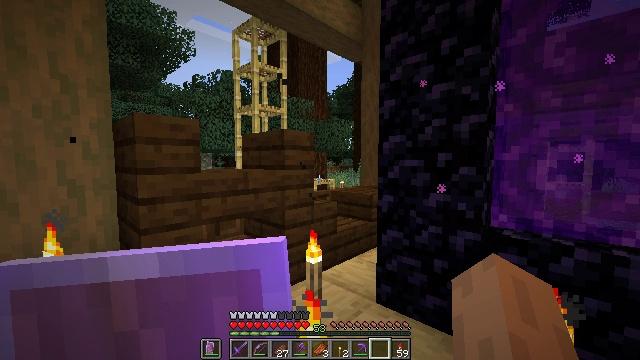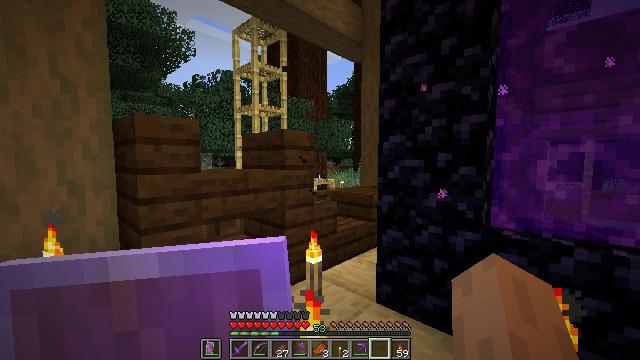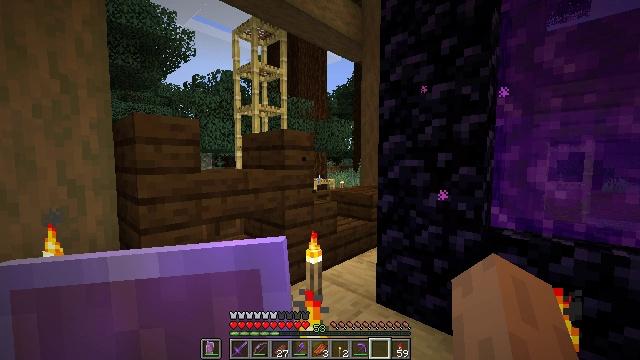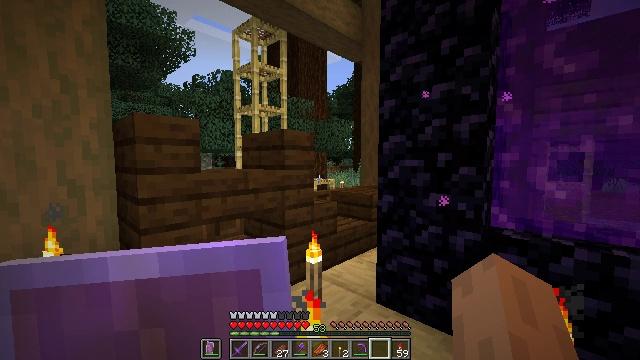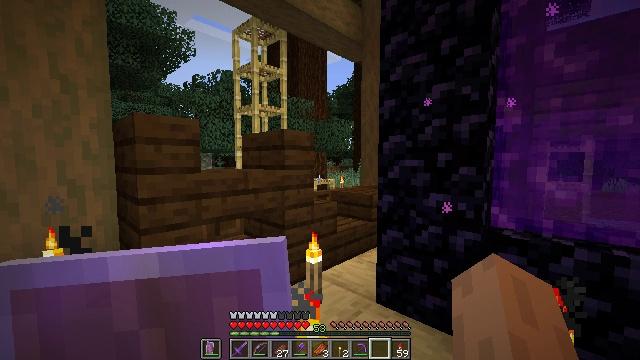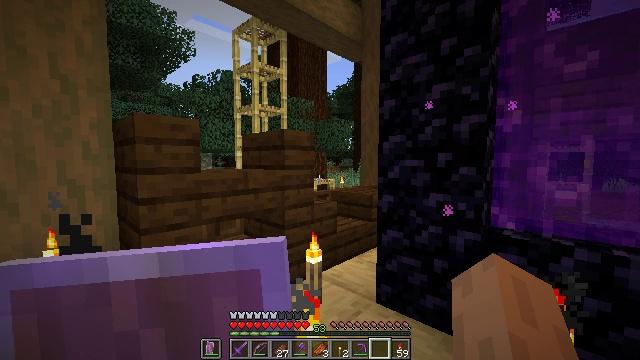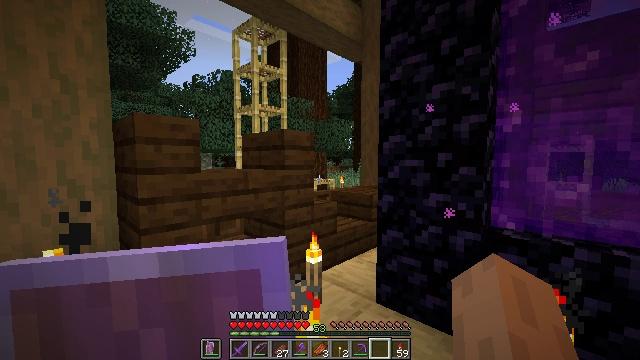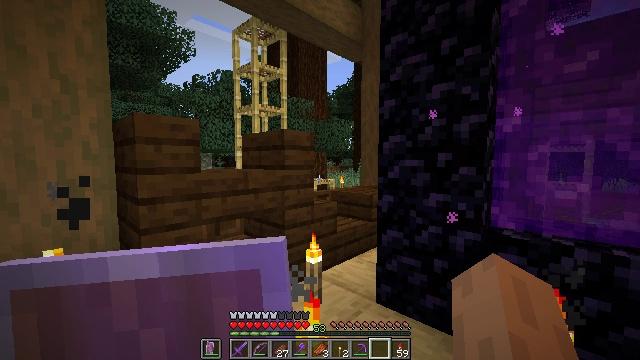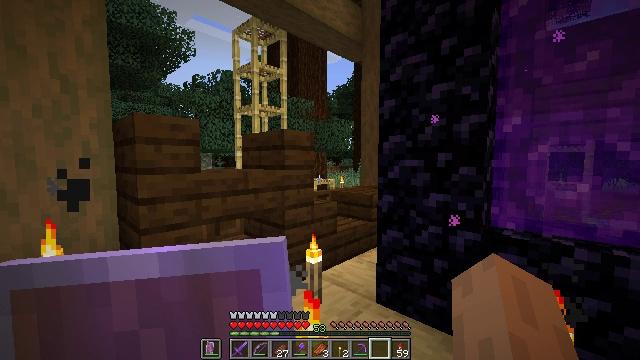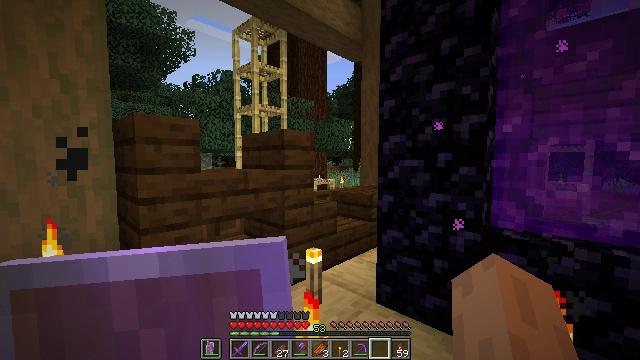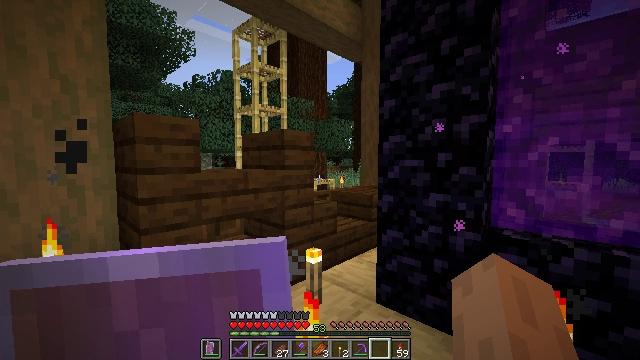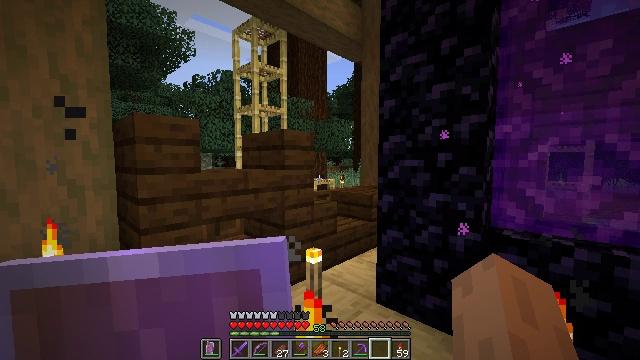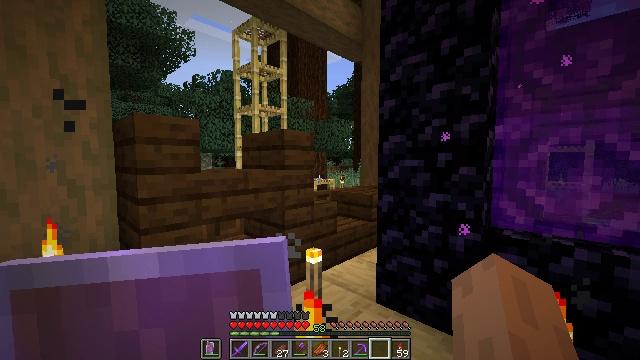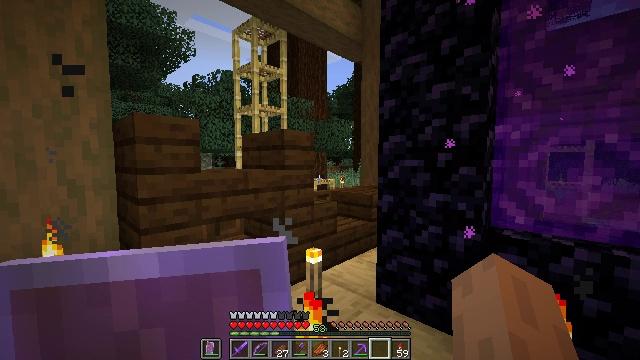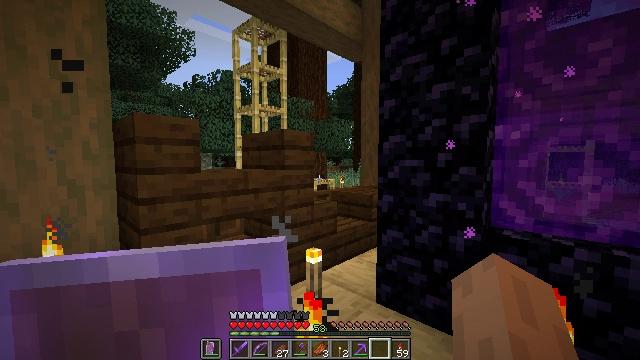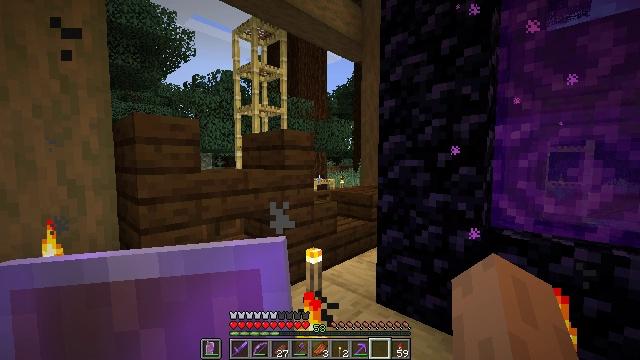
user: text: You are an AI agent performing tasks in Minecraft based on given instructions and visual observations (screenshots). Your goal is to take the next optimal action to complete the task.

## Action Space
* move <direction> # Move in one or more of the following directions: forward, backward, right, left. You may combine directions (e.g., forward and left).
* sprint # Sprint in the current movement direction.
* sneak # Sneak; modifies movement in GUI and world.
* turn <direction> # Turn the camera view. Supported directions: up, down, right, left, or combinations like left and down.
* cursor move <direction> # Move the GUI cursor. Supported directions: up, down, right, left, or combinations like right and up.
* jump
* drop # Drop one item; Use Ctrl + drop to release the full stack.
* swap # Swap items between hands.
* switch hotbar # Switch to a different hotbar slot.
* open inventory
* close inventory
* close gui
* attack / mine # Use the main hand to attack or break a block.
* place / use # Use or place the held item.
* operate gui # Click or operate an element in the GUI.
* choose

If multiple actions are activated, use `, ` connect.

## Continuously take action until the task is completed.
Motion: motion action
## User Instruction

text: Harvest the dark oak stairs for reuse.
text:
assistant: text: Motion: no_op
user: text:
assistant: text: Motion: no_op
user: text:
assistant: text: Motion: no_op
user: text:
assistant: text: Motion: no_op
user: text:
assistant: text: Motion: no_op
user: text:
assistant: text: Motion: no_op
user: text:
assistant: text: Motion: no_op
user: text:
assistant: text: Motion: no_op
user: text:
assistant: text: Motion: no_op
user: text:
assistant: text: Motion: no_op
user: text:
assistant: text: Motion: no_op
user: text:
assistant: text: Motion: no_op
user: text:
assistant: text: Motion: no_op
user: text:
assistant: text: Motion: no_op
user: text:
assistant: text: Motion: no_op
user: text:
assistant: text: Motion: no_op
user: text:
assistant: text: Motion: no_op
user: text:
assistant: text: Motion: no_op
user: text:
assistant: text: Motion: no_op
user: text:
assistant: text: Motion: no_op
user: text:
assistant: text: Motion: no_op
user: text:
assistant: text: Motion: no_op
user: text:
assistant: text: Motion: no_op
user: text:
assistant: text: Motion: no_op
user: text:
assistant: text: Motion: no_op
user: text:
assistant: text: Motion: no_op
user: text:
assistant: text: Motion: no_op
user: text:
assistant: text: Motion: no_op
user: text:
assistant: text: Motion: no_op
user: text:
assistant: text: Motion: no_op